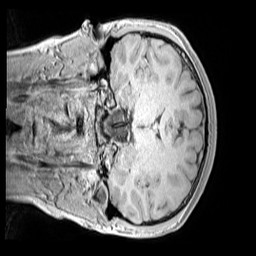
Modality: MP2RAGE
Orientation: coronal
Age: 12
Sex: female
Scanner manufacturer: siemens
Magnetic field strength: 3 T
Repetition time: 4 s
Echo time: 0.00299 s